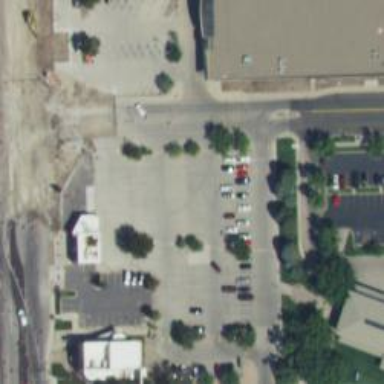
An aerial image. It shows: Parking space is available.